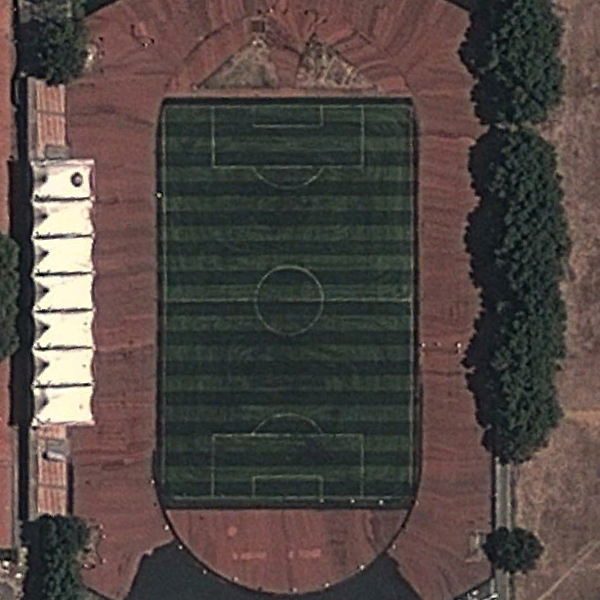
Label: Playground